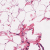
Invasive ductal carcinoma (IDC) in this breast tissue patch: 0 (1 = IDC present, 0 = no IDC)